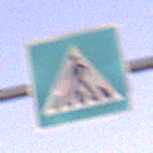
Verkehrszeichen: FussgaengerueberwegRechts
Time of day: Dawn
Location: Outdoor (RoadRail)
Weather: Clear
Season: NotSpecified
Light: Natural